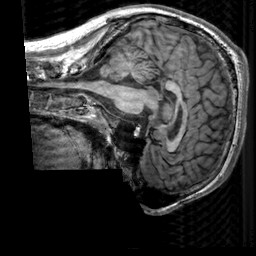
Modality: T1w
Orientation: sagittal
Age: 25
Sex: male
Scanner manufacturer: siemens
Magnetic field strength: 3 T
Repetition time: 2.3 s
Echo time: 0.00303 s